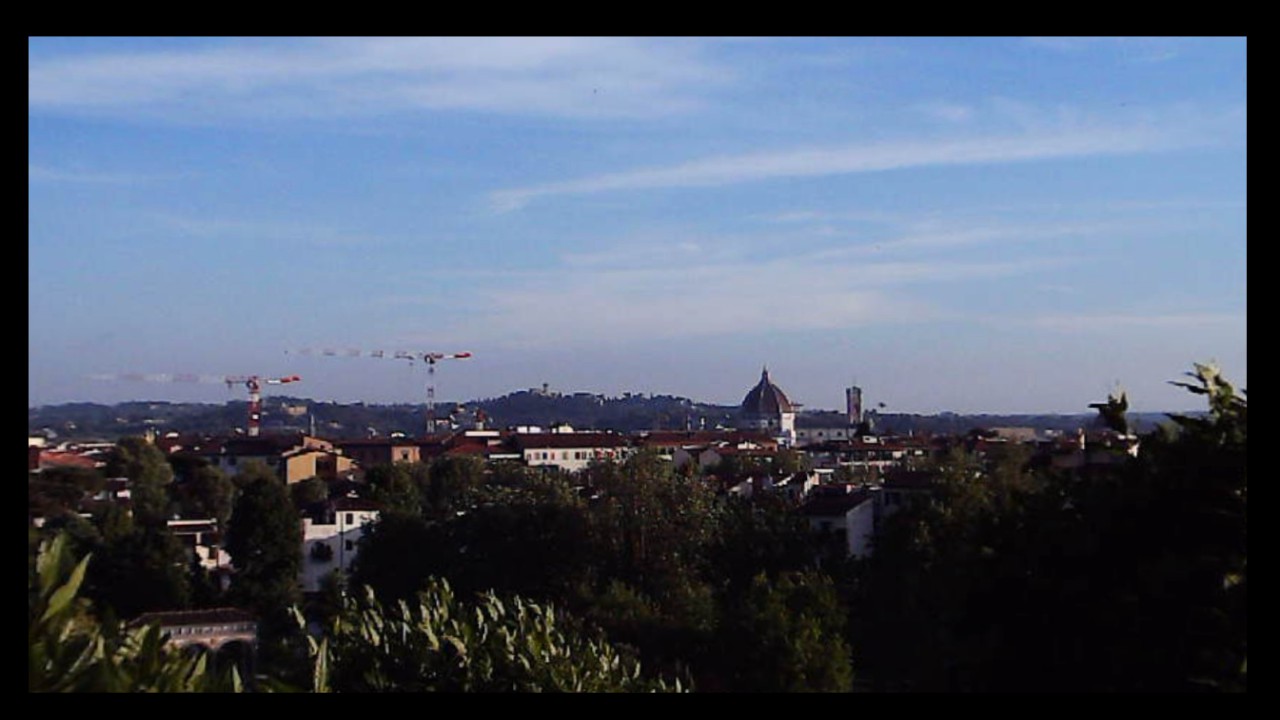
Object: Betafpv air75